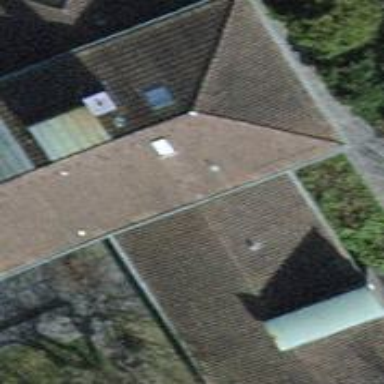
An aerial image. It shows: The roof of the building is hipped with orientation across.